Question: Please <URL>, how to set dimension of feature images uploaded in post and page?
See below image for what I actually want

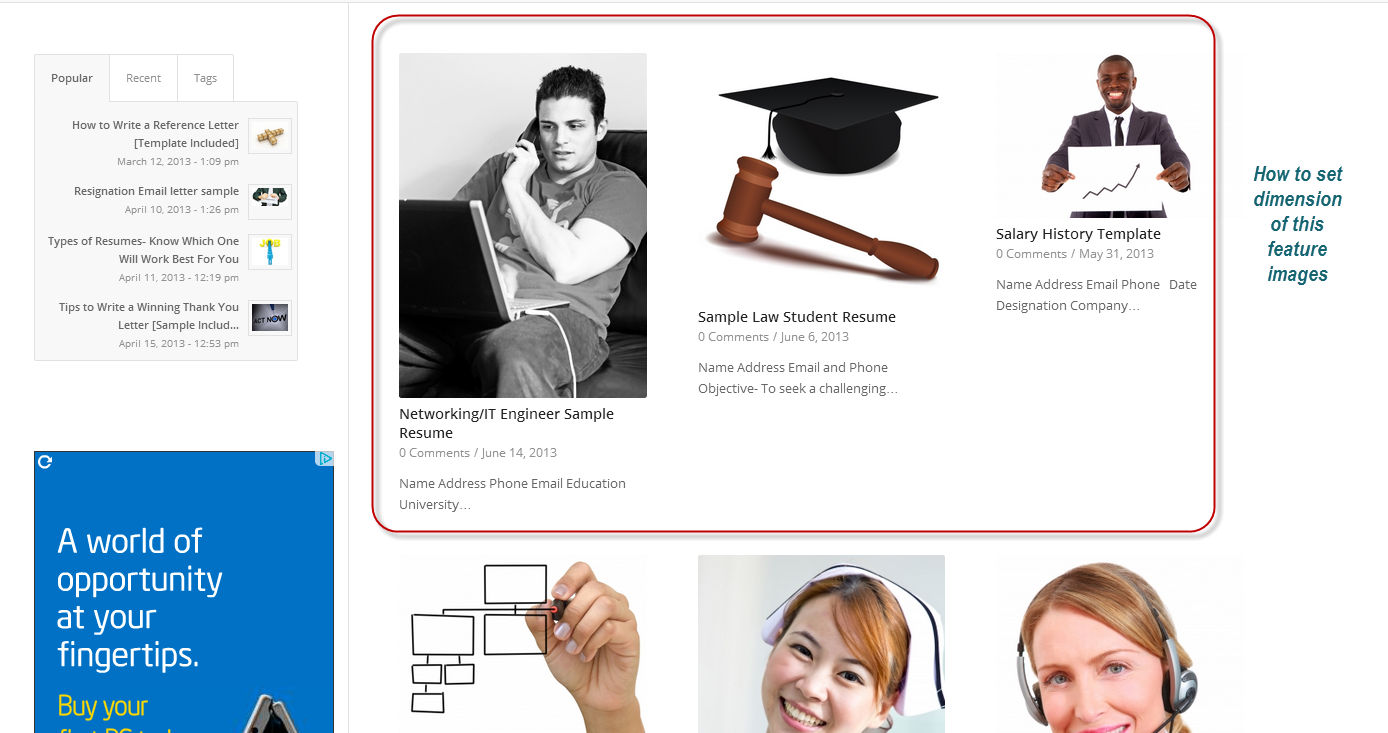
Answer: Please add below code in theme's function.php file
'''
if ( function_exists( 'add_image_size' ) ) {
add_image_size( 'custom-image-thumb', 200, 200,true ); //200 pixels wide and 200 height, true for crop exact size and false for dimensional crop.
}
'''
Then you can use this on front side like below code :
'''
<?php echo $image = get_the_post_thumbnail($post_id, 'custom-image-thumb'); ?>
'''